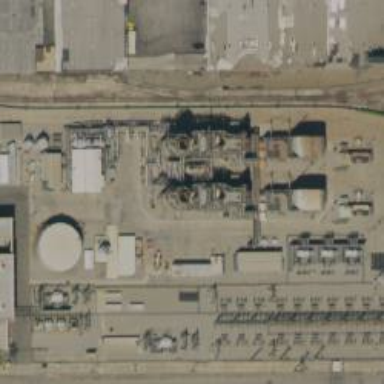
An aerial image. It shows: Gas turbine generator.